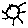
Label: sun